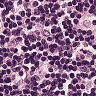
Metastatic tissue present: no